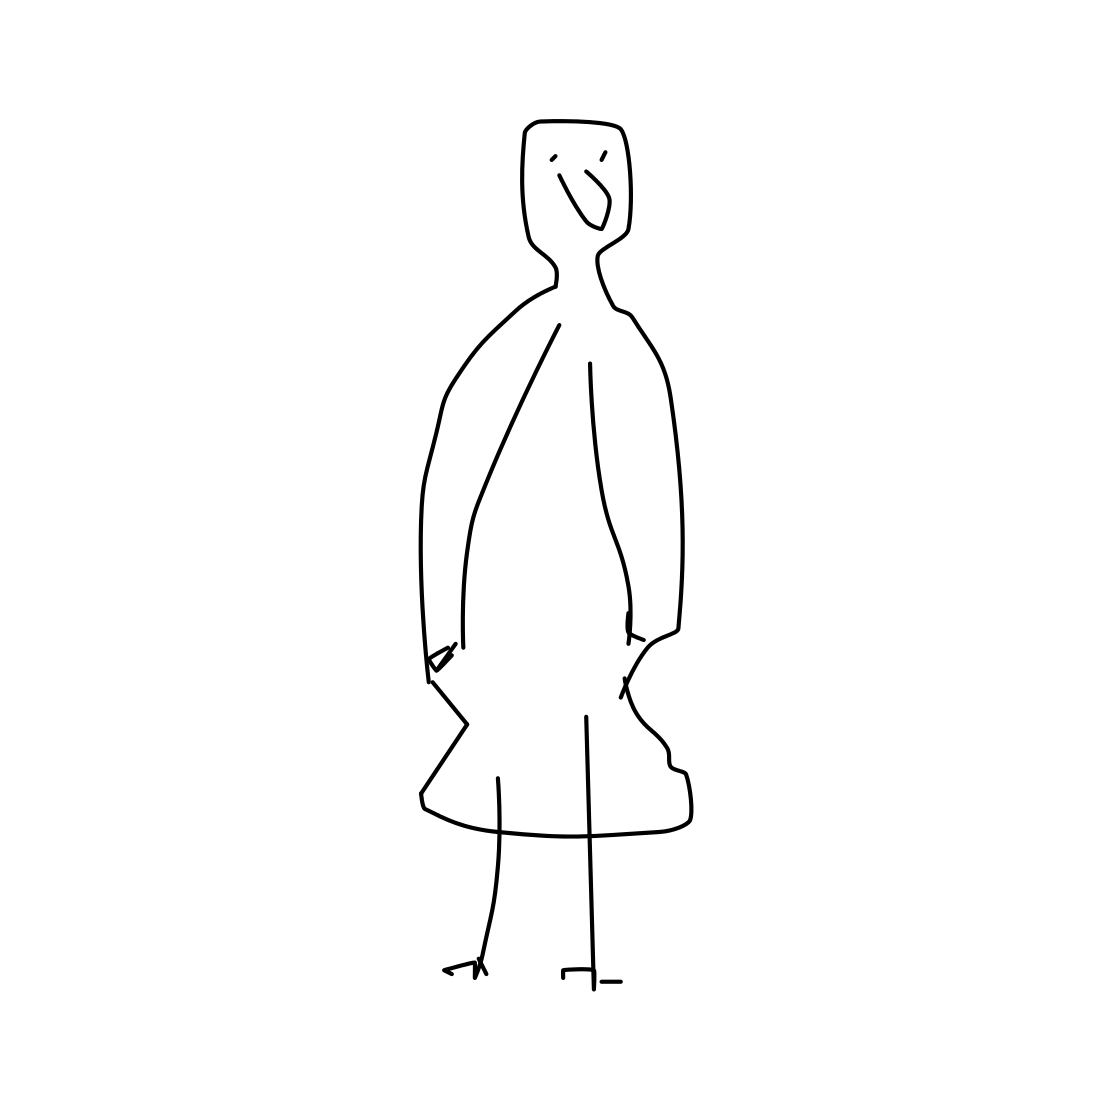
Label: pigeon